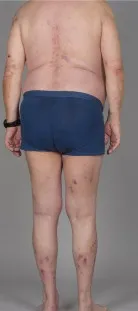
Stable clinical results, 3 months after addition of dupilumab to his therapy protocol.
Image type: radiology (ct)